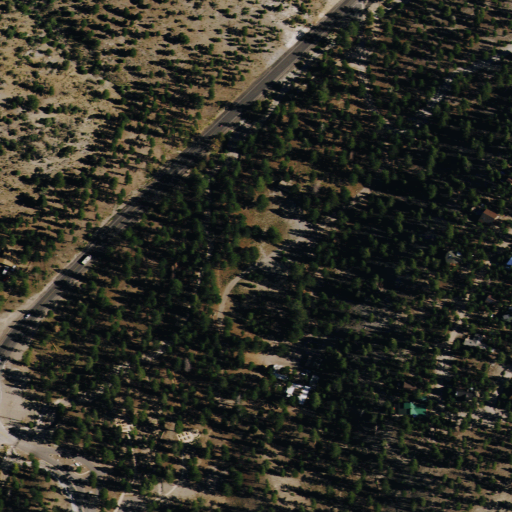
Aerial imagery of valley in Nevada named Foxtail Canyon containing evergreen forest, mixed forest, open development, medium intensity development, and low intensity development